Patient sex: F
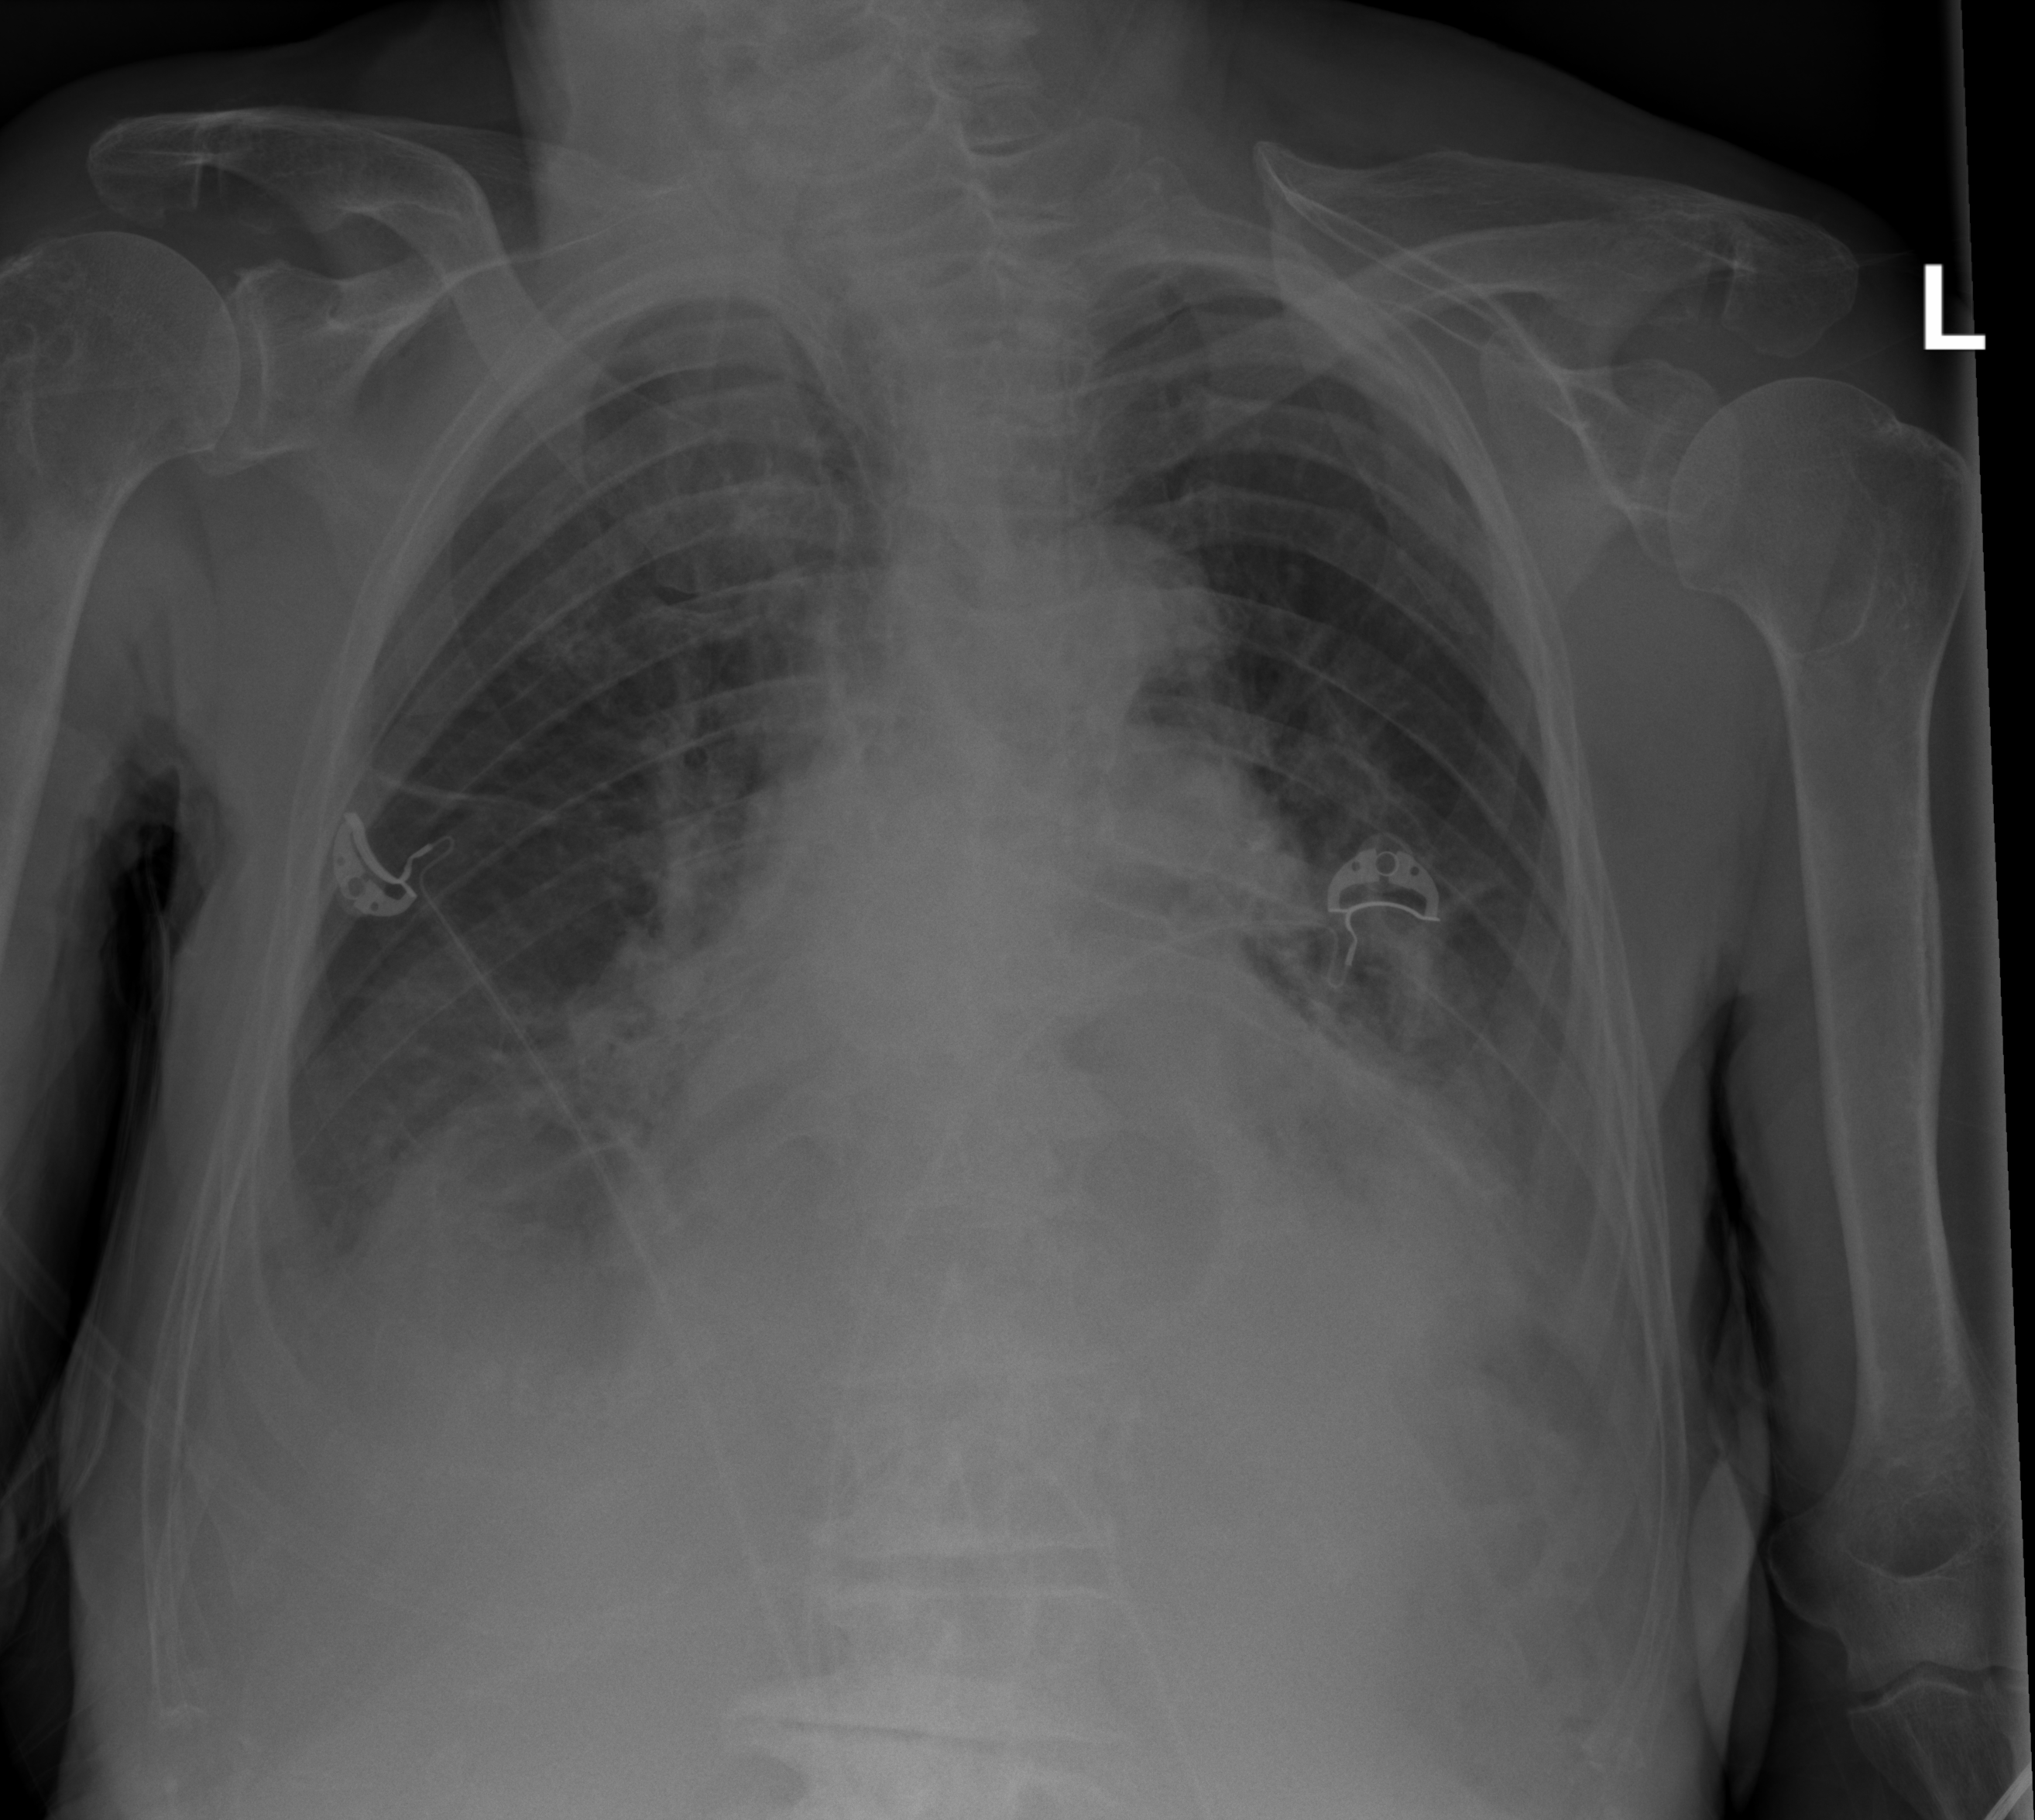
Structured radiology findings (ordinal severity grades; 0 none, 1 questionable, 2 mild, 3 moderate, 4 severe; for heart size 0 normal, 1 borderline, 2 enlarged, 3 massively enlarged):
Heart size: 2
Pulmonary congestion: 2
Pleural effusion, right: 2
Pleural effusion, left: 2
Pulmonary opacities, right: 2
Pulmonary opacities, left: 2
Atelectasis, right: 2
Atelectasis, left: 2